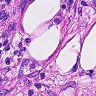
Metastatic tissue present: yes